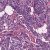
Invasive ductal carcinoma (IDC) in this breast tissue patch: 1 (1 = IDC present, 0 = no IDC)